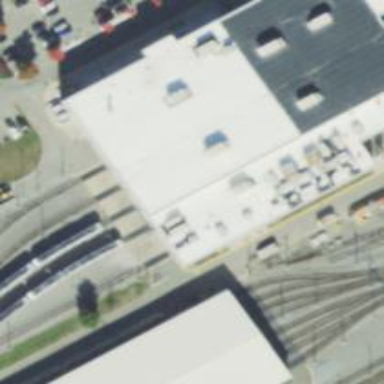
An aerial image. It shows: Light rail tunnel with electrified contact line passing through building passage in service yard.